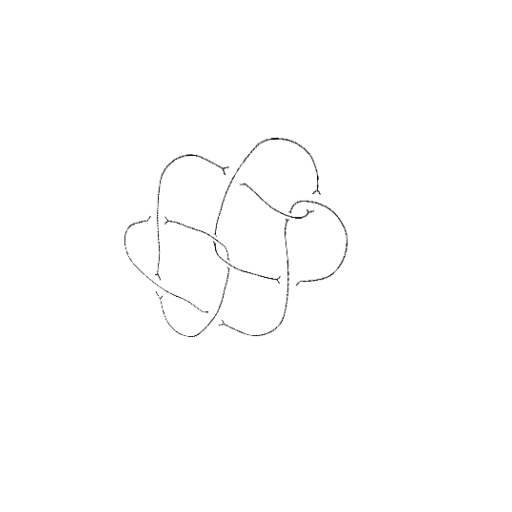
Crossing number: 9